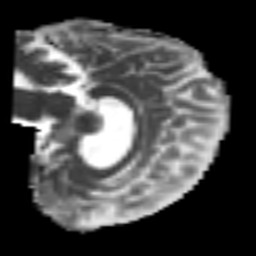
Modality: MD
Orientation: sagittal
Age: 59
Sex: male
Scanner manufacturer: siemens
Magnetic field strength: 3 T
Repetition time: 4.999 s
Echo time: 0.07946 s